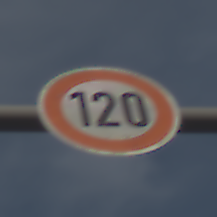
Verkehrszeichen: Geschwindigkeit120
Umgebung: Outdoor, Nature
Tageszeit: SunriseSunset
Wetter: PartlyCloudy
Licht: Natural
Jahreszeit: NotSpecified
Kontrast: MediumContrast